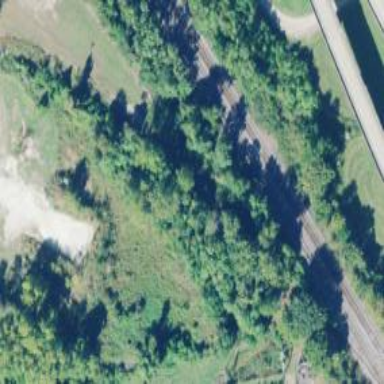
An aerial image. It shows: Disused railway spur line.